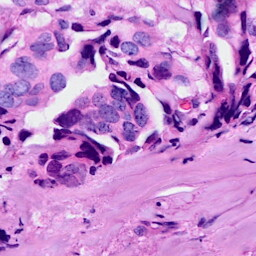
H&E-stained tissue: Breast